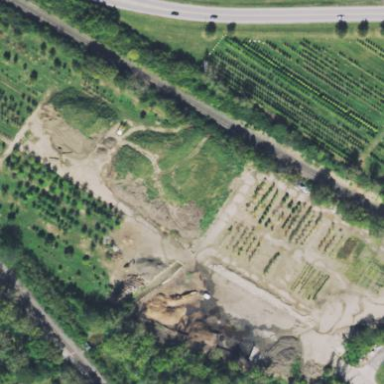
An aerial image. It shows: Plant nursery.